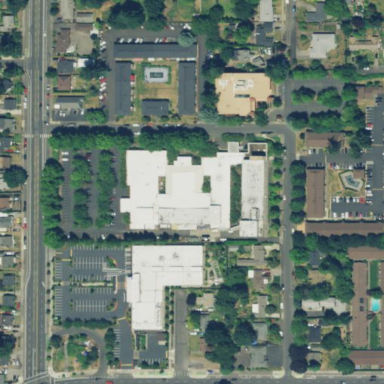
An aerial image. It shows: Hospital providing healthcare services.